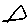
Label: triangle